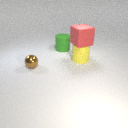
large green rubber cylinder behind small brown metal sphere